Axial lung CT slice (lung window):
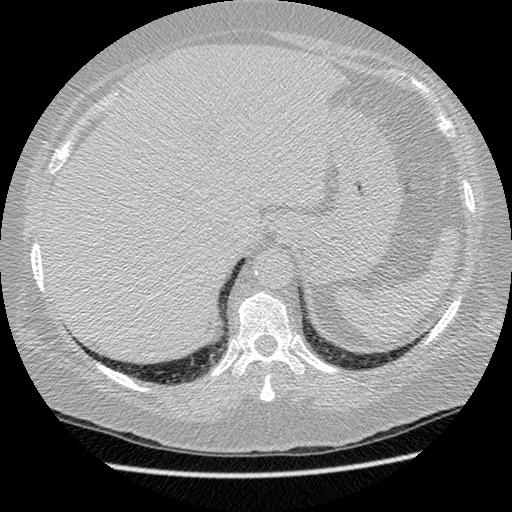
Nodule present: no